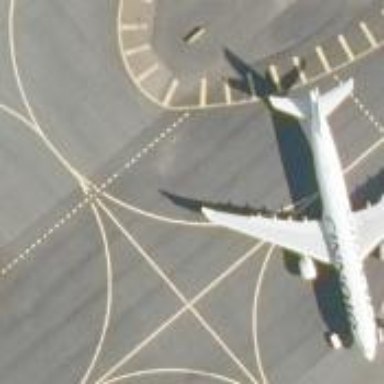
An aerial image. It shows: Image of taxiway at airport.